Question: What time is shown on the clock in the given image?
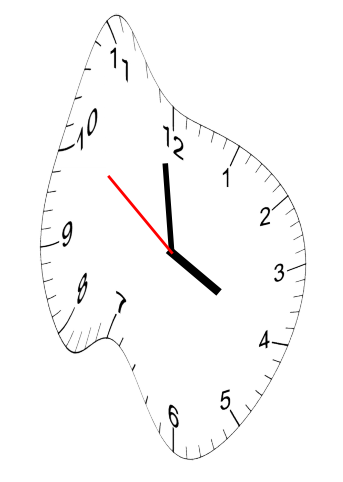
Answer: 03:58:51